Field crop: maize
Growth stage: 1
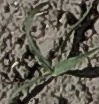
Species: sorghum